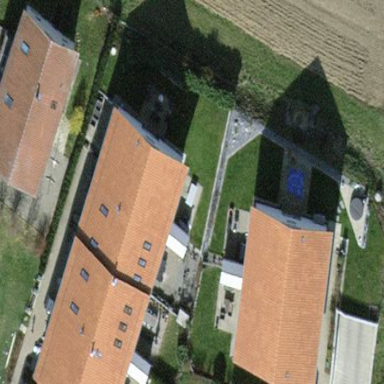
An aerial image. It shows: Terrace building.